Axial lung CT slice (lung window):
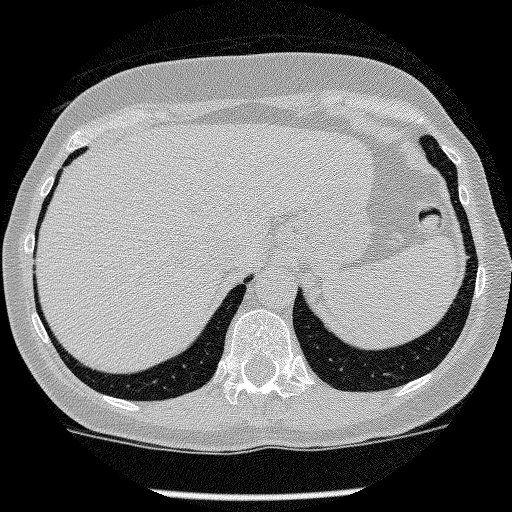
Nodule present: no